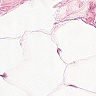
Metastatic tissue present: no